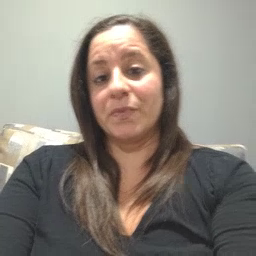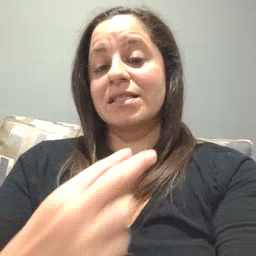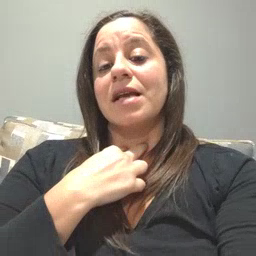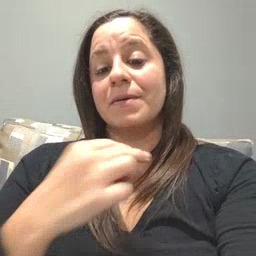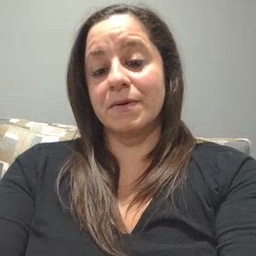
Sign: stuck